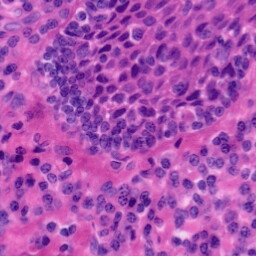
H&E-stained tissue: Tonsil